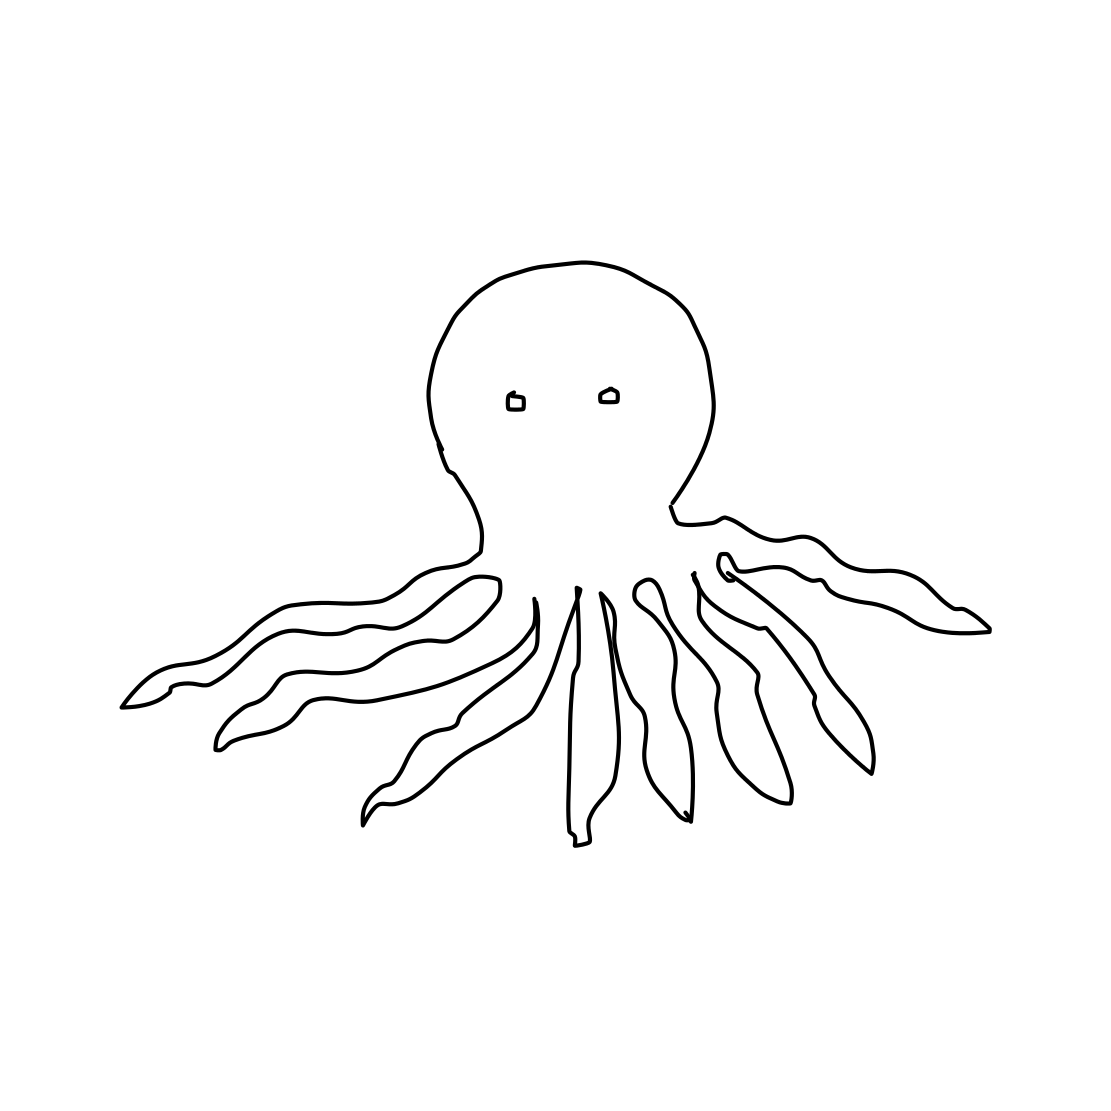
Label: octopus